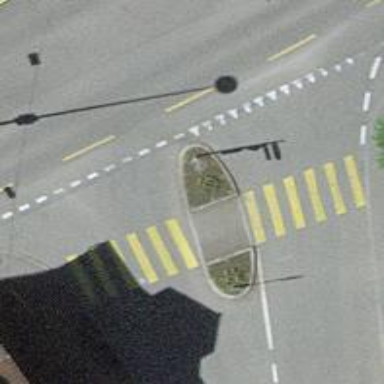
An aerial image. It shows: Uncontrolled zebra crossing with pedestrian island.